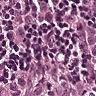
Metastatic tissue present: yes